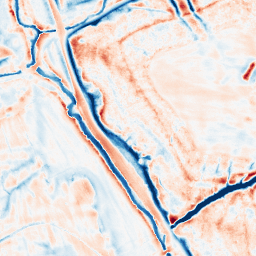
Category: edge_preserving
Decomposition family: bilateral
Decomposition parameters: d: 21
sigma_color: 25
sigma_space: 100
Upsampling method: bspline
Upsampling parameters: scale: 4
Upsampling scale: 4